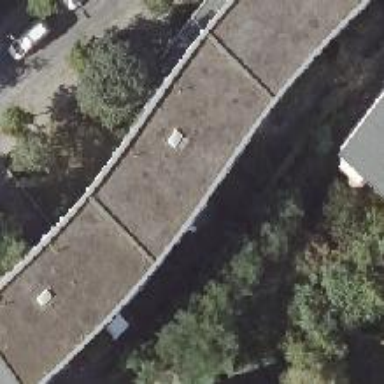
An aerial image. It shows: Flat-roofed residential building.